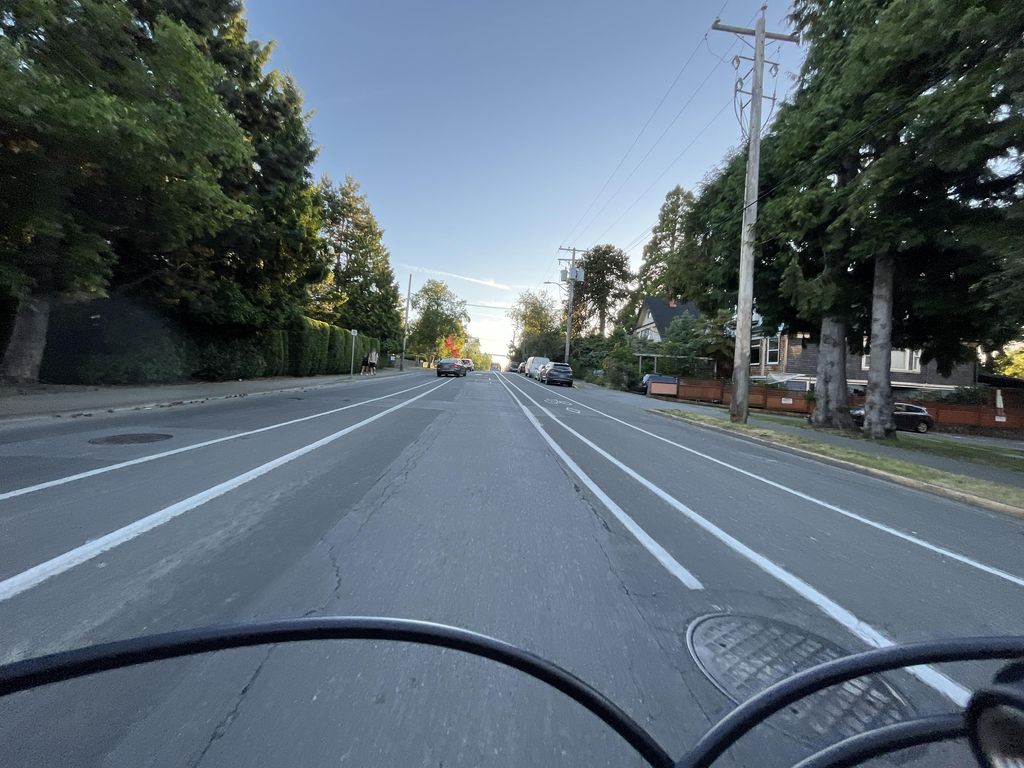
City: victoria